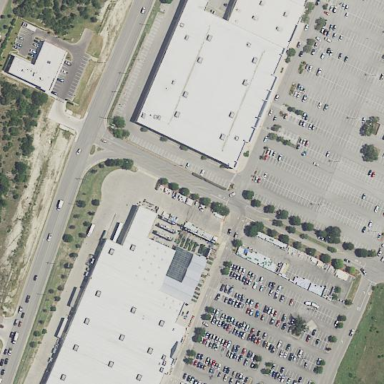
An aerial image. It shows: Retail building that houses department store.